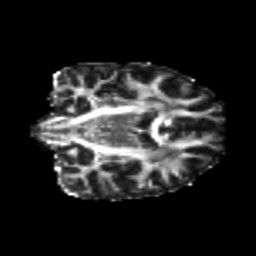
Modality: FA
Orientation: coronal
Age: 20
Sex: female
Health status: healthy
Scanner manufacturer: philips
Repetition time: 7.387 s
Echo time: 0.08599 s